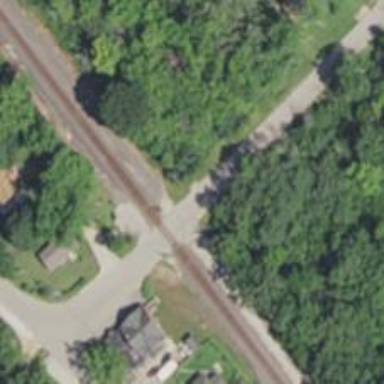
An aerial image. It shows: Railway level crossing.